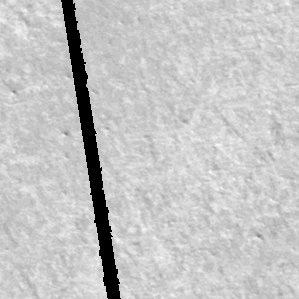
Label: frost